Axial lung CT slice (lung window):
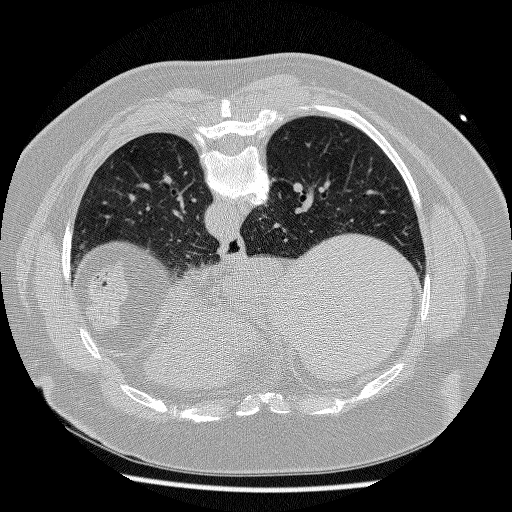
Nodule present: no